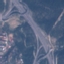
Land use / land cover: Highway